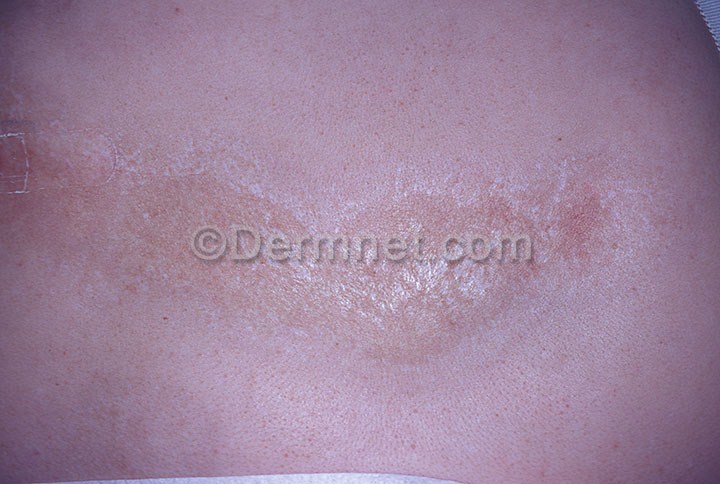
Disease: Lupus and other Connective Tissue diseases